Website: home-depot
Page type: address-validator
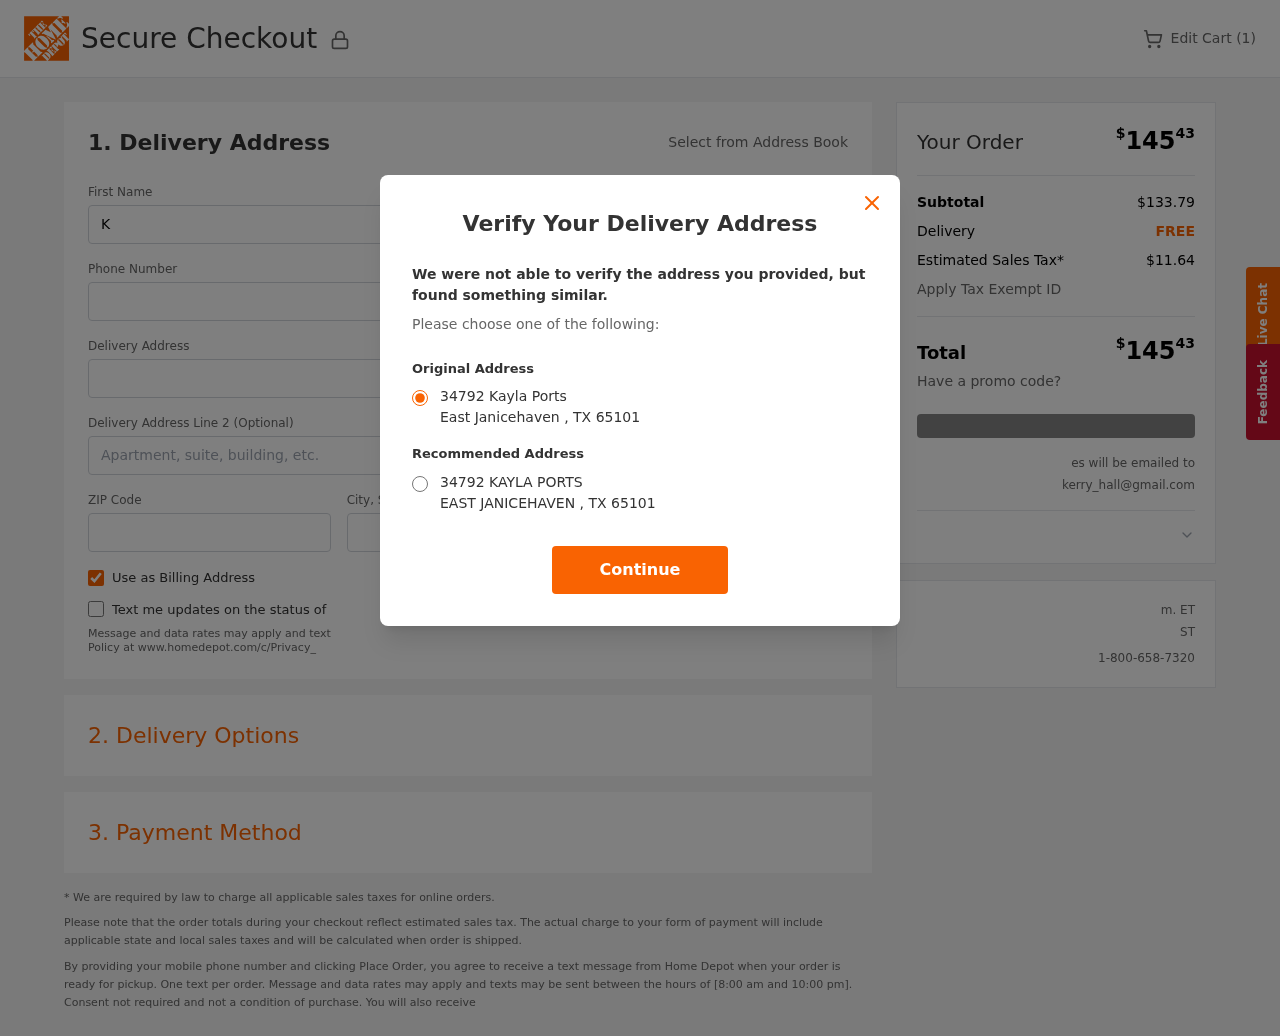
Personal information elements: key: PII_CITY
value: East Janicehaven
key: PII_EMAIL
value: kerry_hall@gmail.com
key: PII_POSTCODE
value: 65101
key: PII_STATE_ABBR
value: TX
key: PII_STREET
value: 34792 Kayla Ports
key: PII_FIRSTNAME
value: Kerry
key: PII_LASTNAME
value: Hall
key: PII_PHONE
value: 9674630728
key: PII_CITY_STATE
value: East Janicehaven, TX
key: PII_STREET_ALT
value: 34792 KAYLA PORTS
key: PII_CITY_ALT
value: EAST JANICEHAVEN
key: PII_POSTCODE_FULL
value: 65101
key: PII_POSTCODE_NUMERIC
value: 65101
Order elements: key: ORDER_NUM_ITEMS
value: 1
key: ORDER_TOTAL
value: $14543
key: ORDER_SUBTOTAL
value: $133.79
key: ORDER_SHIPPING_COST
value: FREE
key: ORDER_TAX
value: $11.64